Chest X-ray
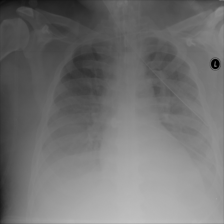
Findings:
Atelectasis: negative
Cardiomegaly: negative
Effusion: negative
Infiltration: positive
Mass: negative
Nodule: negative
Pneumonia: negative
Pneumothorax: negative
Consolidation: negative
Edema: negative
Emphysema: negative
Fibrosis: negative
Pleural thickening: negative
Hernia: negative